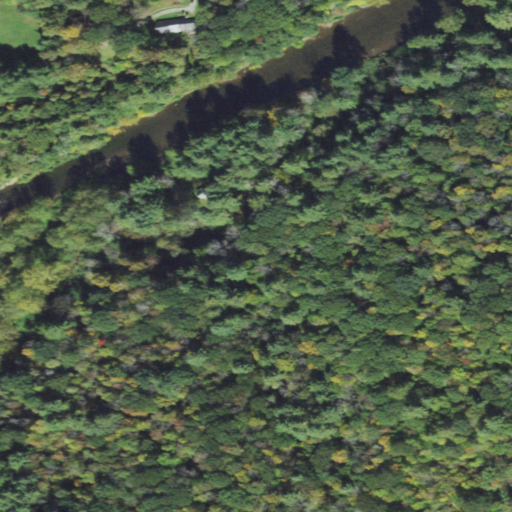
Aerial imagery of valley in Pennsylvania named Steele Run Hollow containing mixed forest, deciduous forest, evergreen forest, herbaceous wetlands, open water, and open development